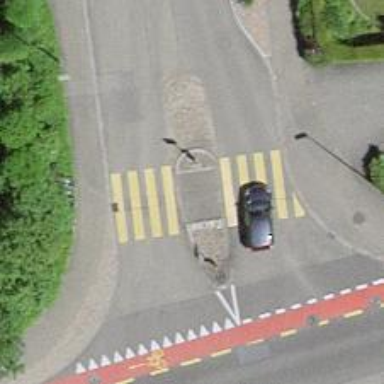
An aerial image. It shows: Uncontrolled zebra crossing with island. The crossing is marked with zebra stripes.